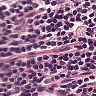
Metastatic tissue present: no